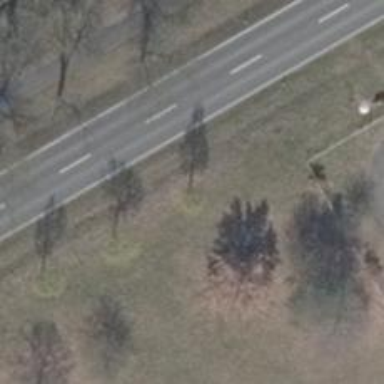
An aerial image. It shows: Avenue lined with deciduous broadleaved trees.